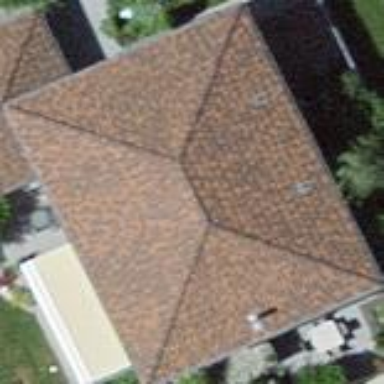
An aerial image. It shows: Building with tile roof.